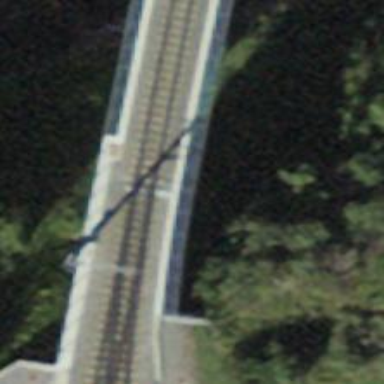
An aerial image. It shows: Narrow-gauge railway track with one electrified contact line.